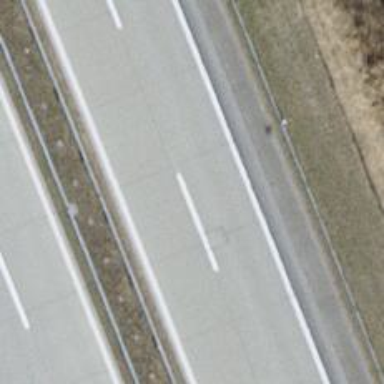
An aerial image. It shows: Asphalt motorway.